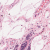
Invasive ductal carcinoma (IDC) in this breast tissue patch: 0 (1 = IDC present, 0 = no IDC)